Breast ultrasound image
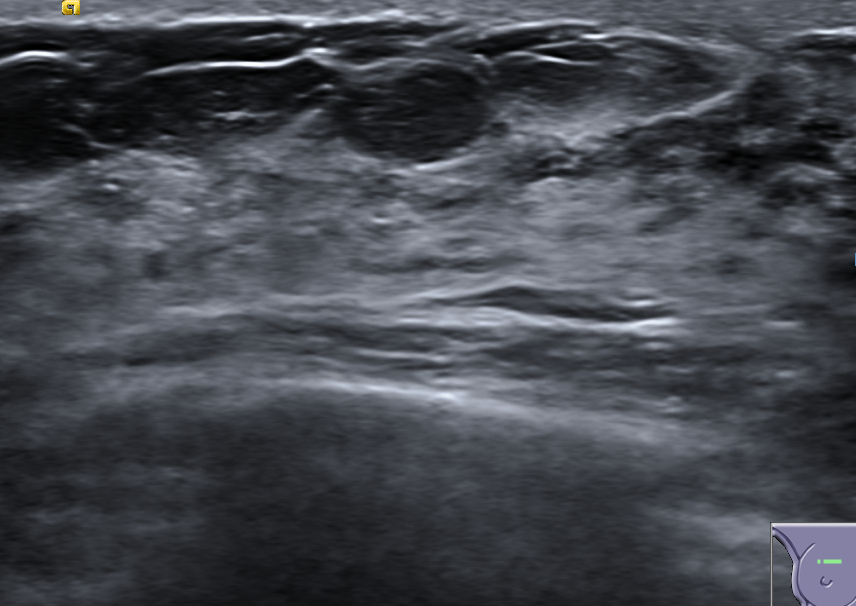
Diagnosis: benign